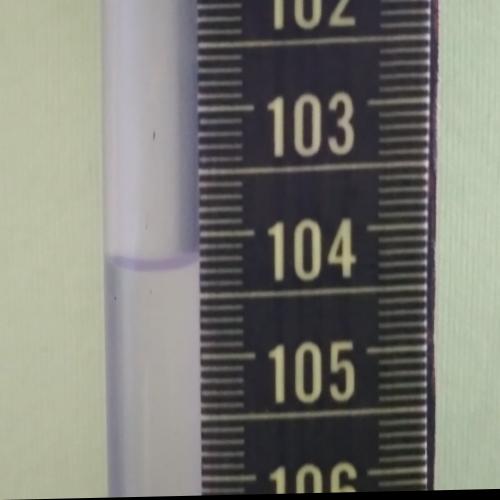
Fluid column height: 104.2 cm